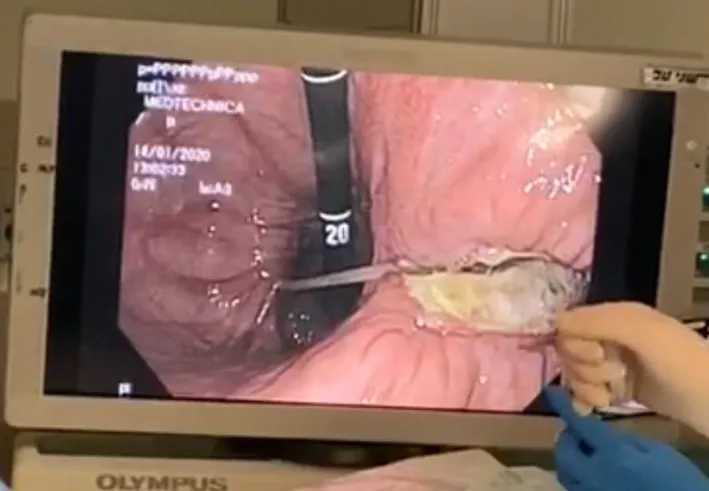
Intra-operative upper Endoscopy demonstrating severe decubitus pressure changes involving the gastric antrum and duodenum due to rod like effect of the gastric band catheter.
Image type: endoscopy (gi_endoscopy)